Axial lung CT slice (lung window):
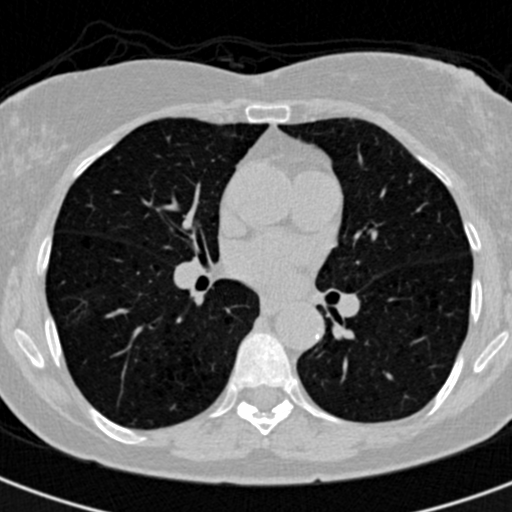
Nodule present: no